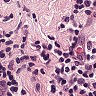
Metastatic tissue present: no